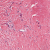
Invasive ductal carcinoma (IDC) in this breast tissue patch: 1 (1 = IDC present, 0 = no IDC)